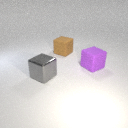
large brown rubber cube behind large purple rubber cube